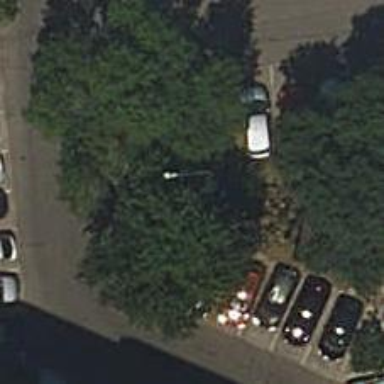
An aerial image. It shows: Motorcycle parking facility.